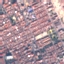
Land use / land cover: Residential